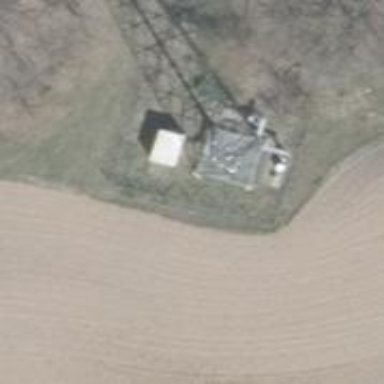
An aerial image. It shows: Man-made mast used for communication purposes.